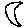
Label: moon